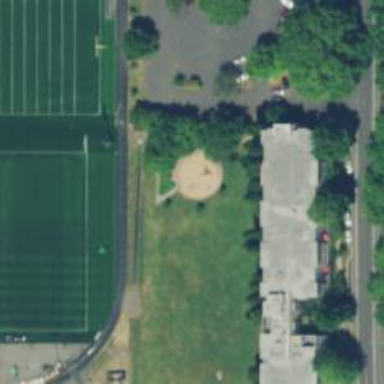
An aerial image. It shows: Athletics track located on leisure land.